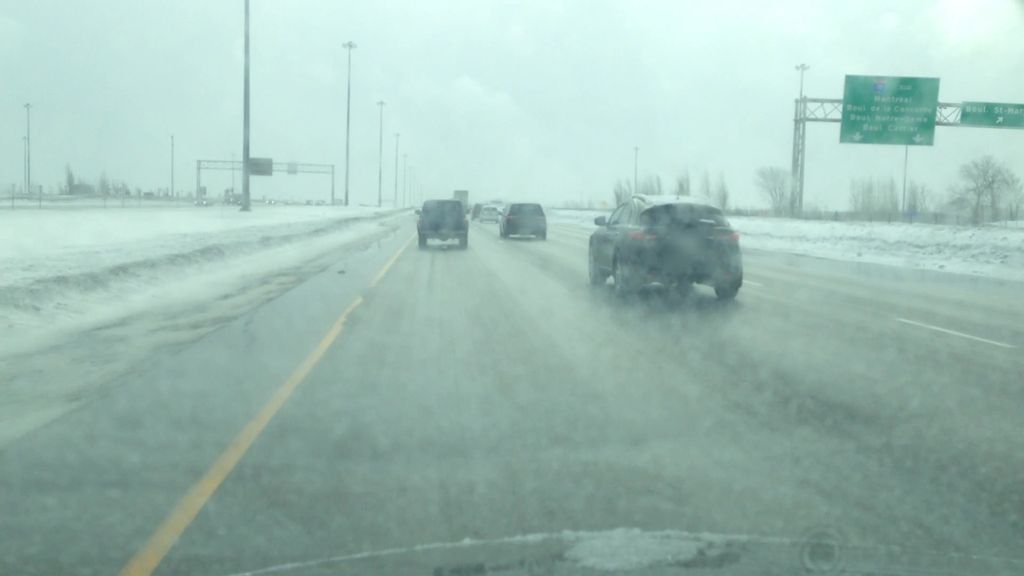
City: montreal